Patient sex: M
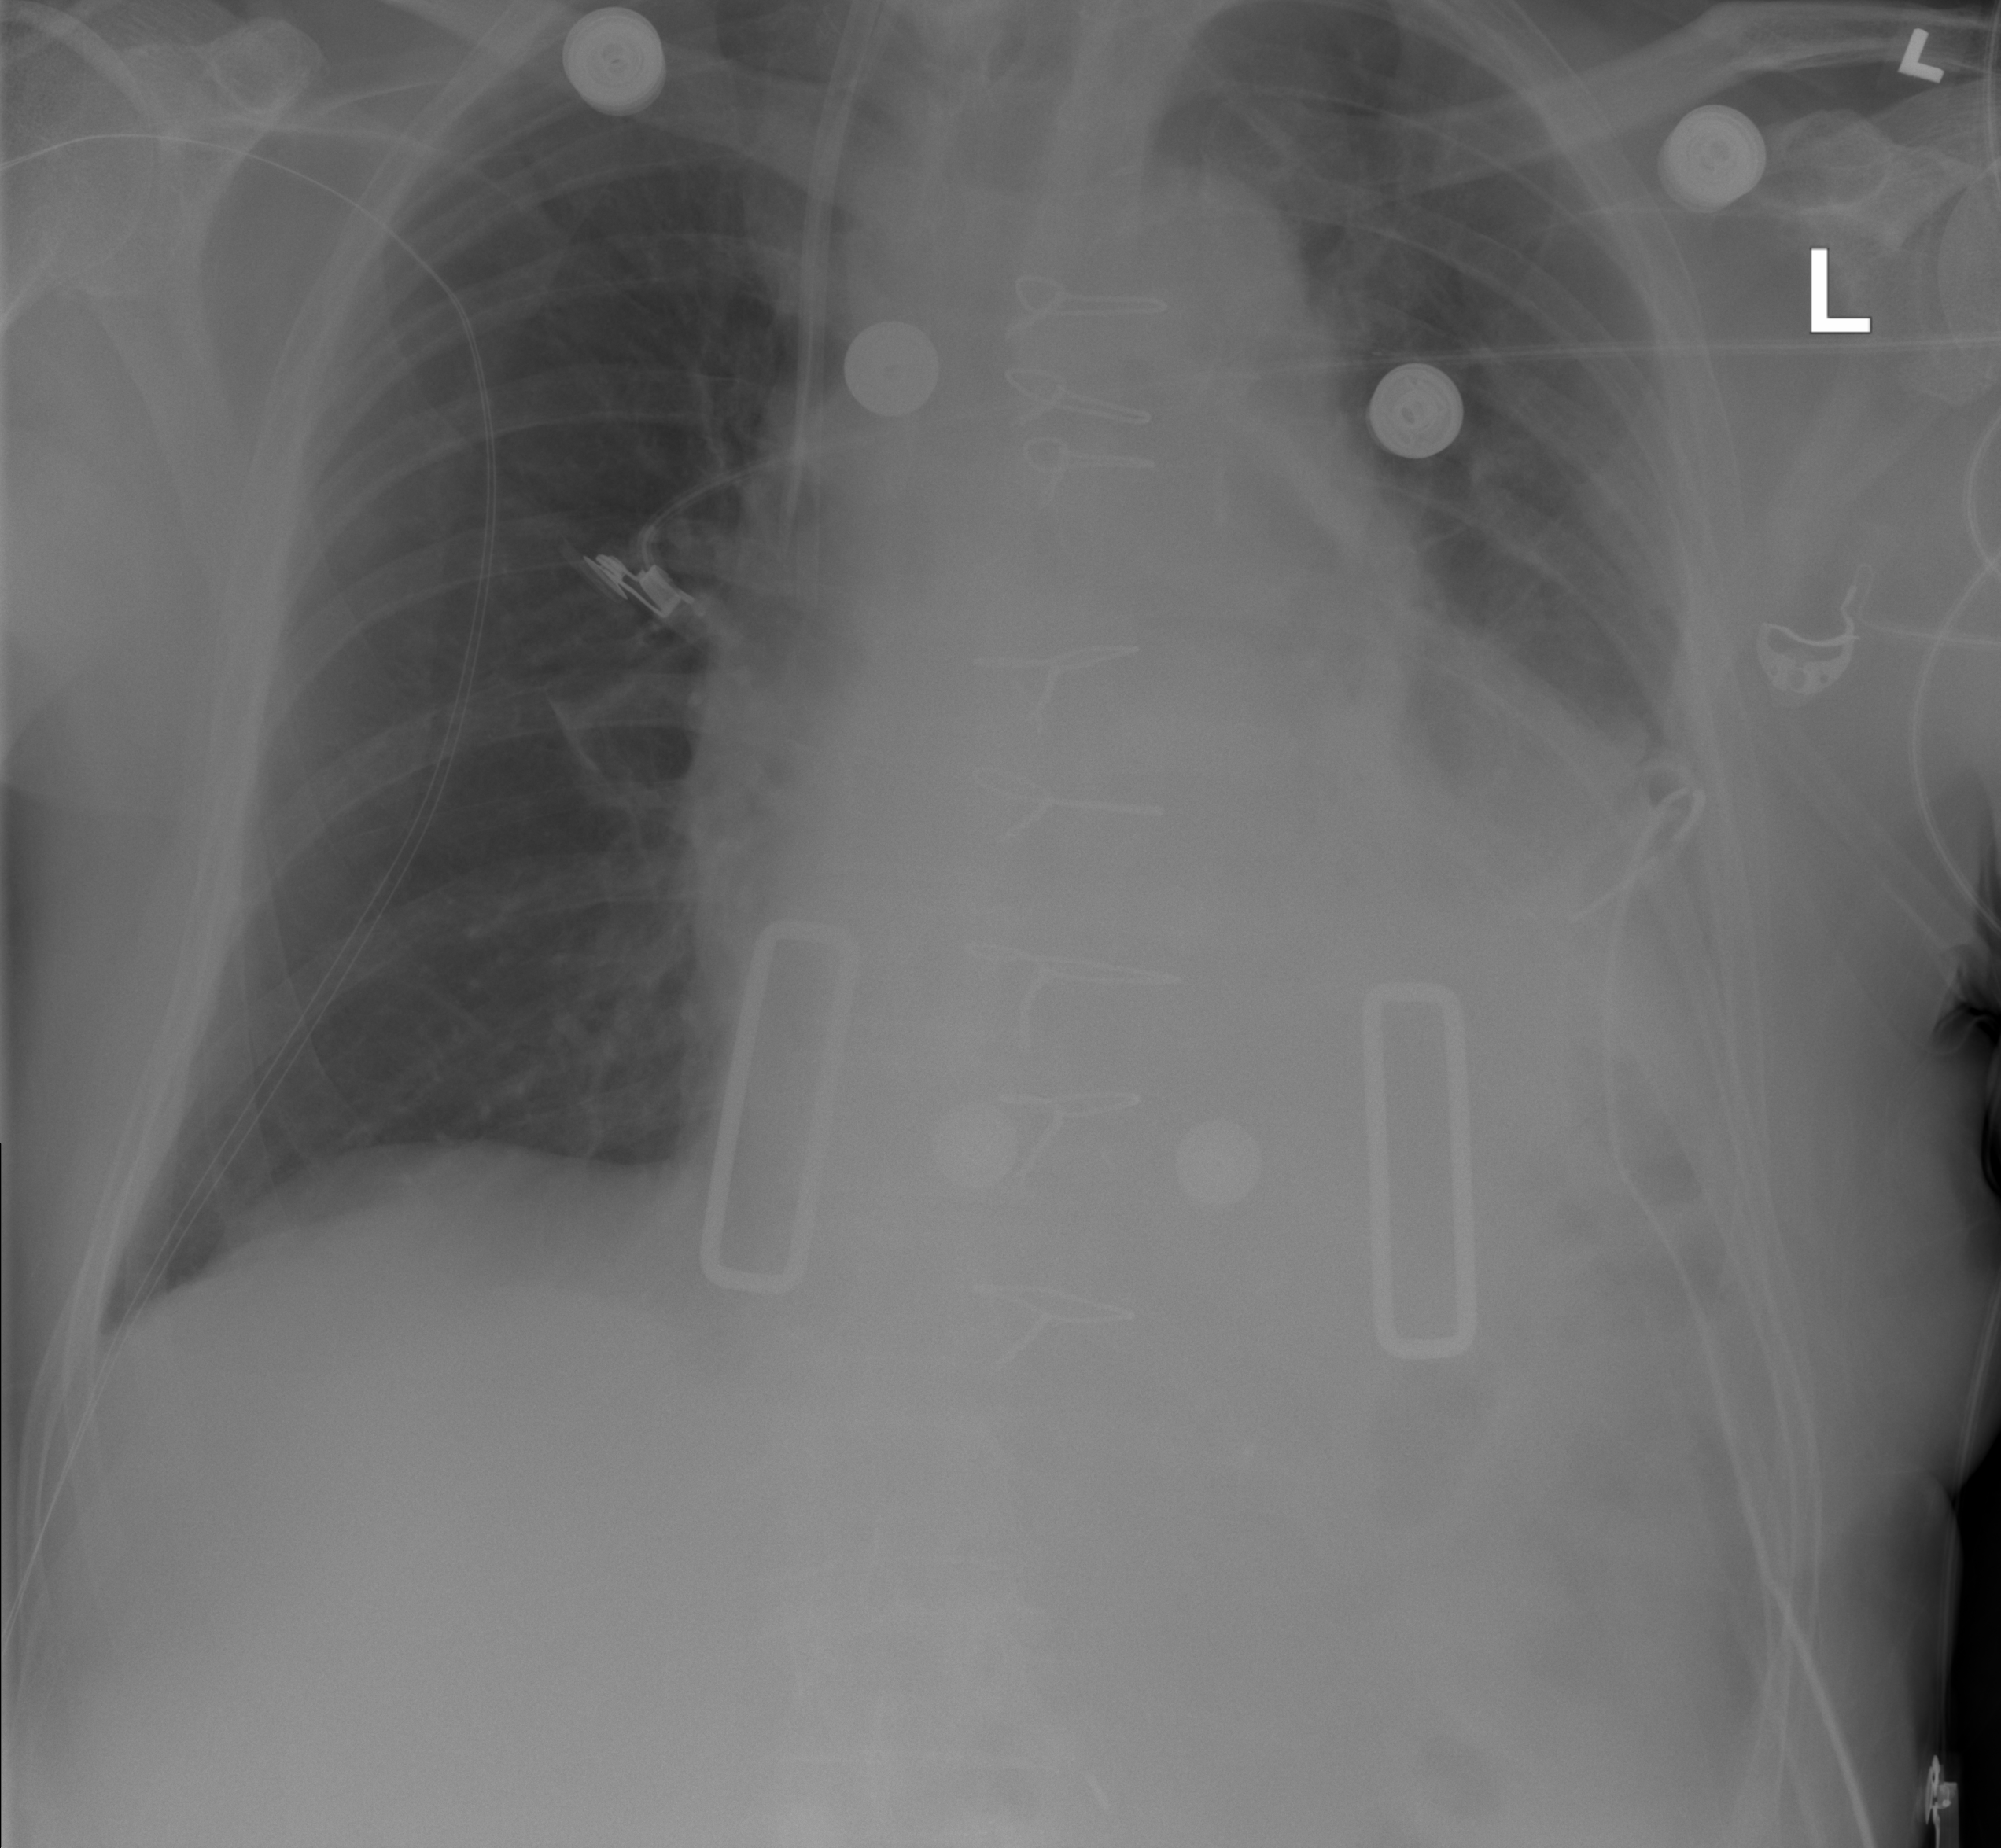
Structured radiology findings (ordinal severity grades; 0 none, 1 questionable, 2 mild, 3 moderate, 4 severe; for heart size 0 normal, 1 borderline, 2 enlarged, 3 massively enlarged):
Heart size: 2
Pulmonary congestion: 0
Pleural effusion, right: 0
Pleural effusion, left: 2
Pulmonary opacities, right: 0
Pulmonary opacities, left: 0
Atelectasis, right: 0
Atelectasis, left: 2